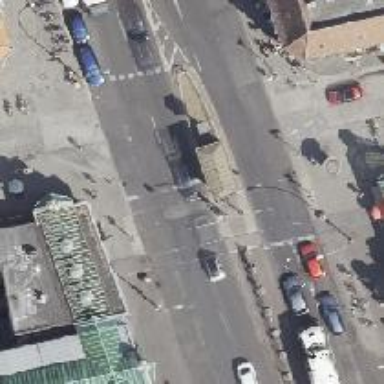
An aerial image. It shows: Entrance to public transport.